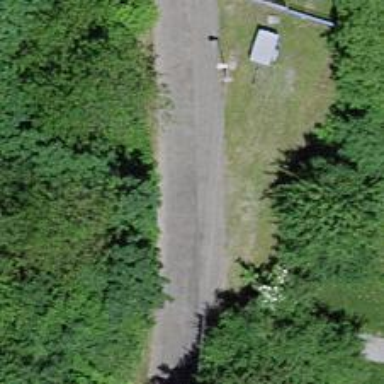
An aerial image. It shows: Asphalt driveway used as service road.